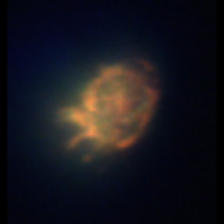
Taxon: Ciliates
Group: Other